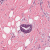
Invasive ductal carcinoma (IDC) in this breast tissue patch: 1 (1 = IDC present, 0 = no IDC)